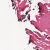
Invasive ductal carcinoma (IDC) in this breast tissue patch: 0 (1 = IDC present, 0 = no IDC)